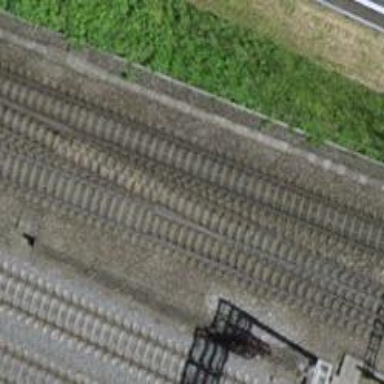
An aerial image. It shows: Single railway track with electrification through contact line.